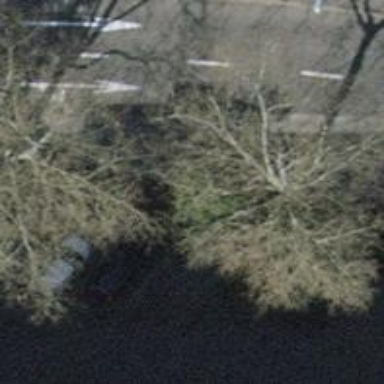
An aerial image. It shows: Asphalt sidewalk.